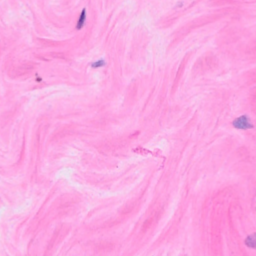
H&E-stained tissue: Breast